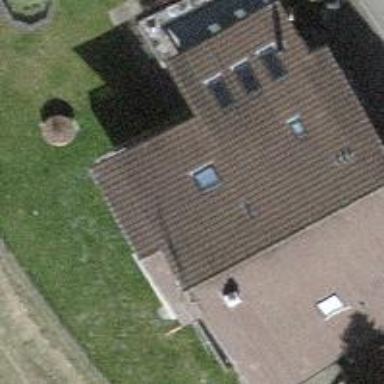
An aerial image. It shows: Simple and straightforward house.